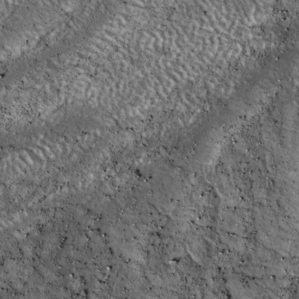
Label: non_frost